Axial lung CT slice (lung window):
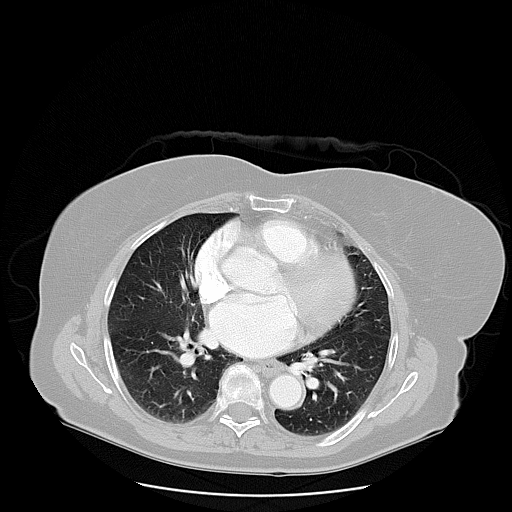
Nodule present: no